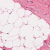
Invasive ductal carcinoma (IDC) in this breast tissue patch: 1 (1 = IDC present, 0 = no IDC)